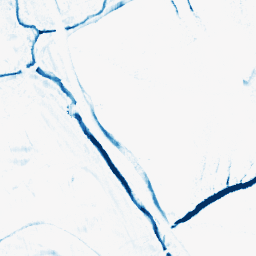
Category: morphological
Decomposition family: morphological_rect
Decomposition parameters: operation: closing
width: 5
height: 10
Upsampling method: quadratic
Upsampling parameters: scale: 8
Upsampling scale: 8